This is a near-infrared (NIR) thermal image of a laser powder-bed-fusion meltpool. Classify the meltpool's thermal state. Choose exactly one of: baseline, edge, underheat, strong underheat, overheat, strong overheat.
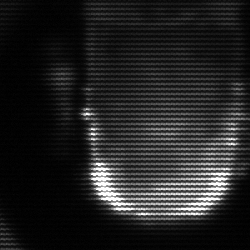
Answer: baseline